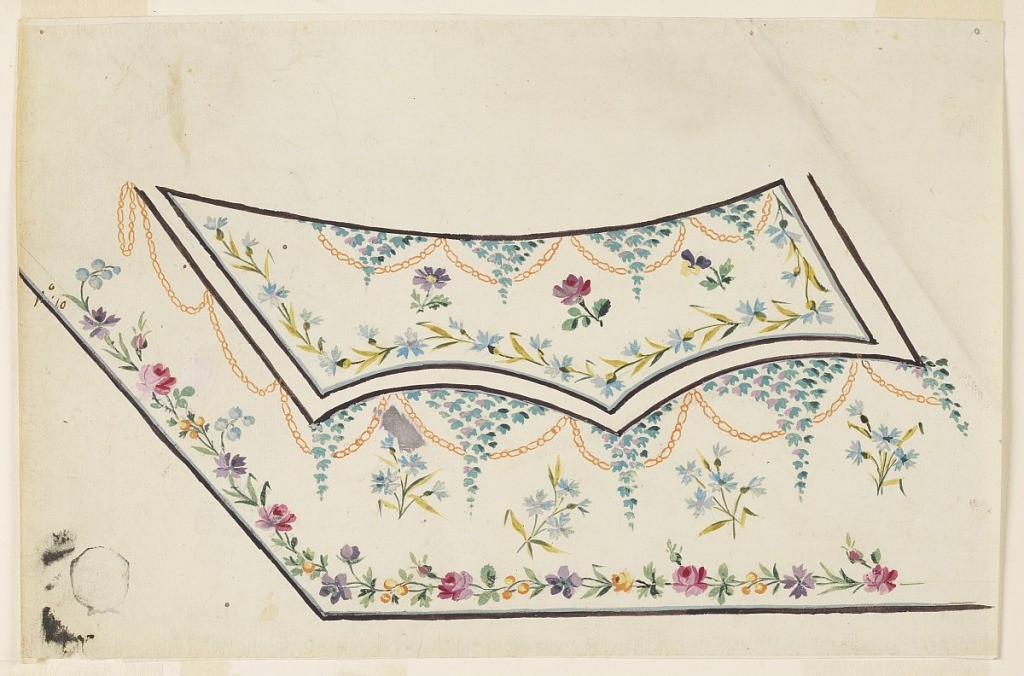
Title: Design for the Embroidery of a Man's Waistcoat of Pattern No. 10 of the "Fabrique de St. Ruf"
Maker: Fabrique de Saint Ruf, Lyon, France
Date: ca. 1785
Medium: Graphite, brush and gouache on paper
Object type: Drawing
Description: A left bottom corner. Garlands along the bottom and the rising edges; chain festoons fastened to the top edges with clusters of leaves crossing them. Stray flower boughs.